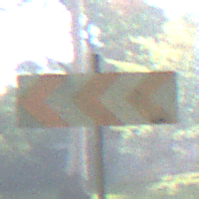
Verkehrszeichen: RichtungstafelnInKurvenGrossRechts
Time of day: MorningAfternoon
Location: Outdoor (Nature)
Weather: Clear
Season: NotSpecified
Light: Natural